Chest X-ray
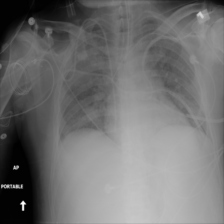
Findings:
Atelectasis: negative
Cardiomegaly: negative
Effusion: negative
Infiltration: negative
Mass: negative
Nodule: positive
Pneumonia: negative
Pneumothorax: negative
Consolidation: negative
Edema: negative
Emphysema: negative
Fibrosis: negative
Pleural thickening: negative
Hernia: negative